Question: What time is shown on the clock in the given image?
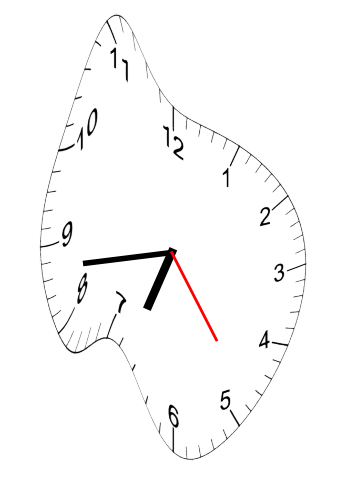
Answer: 06:43:24